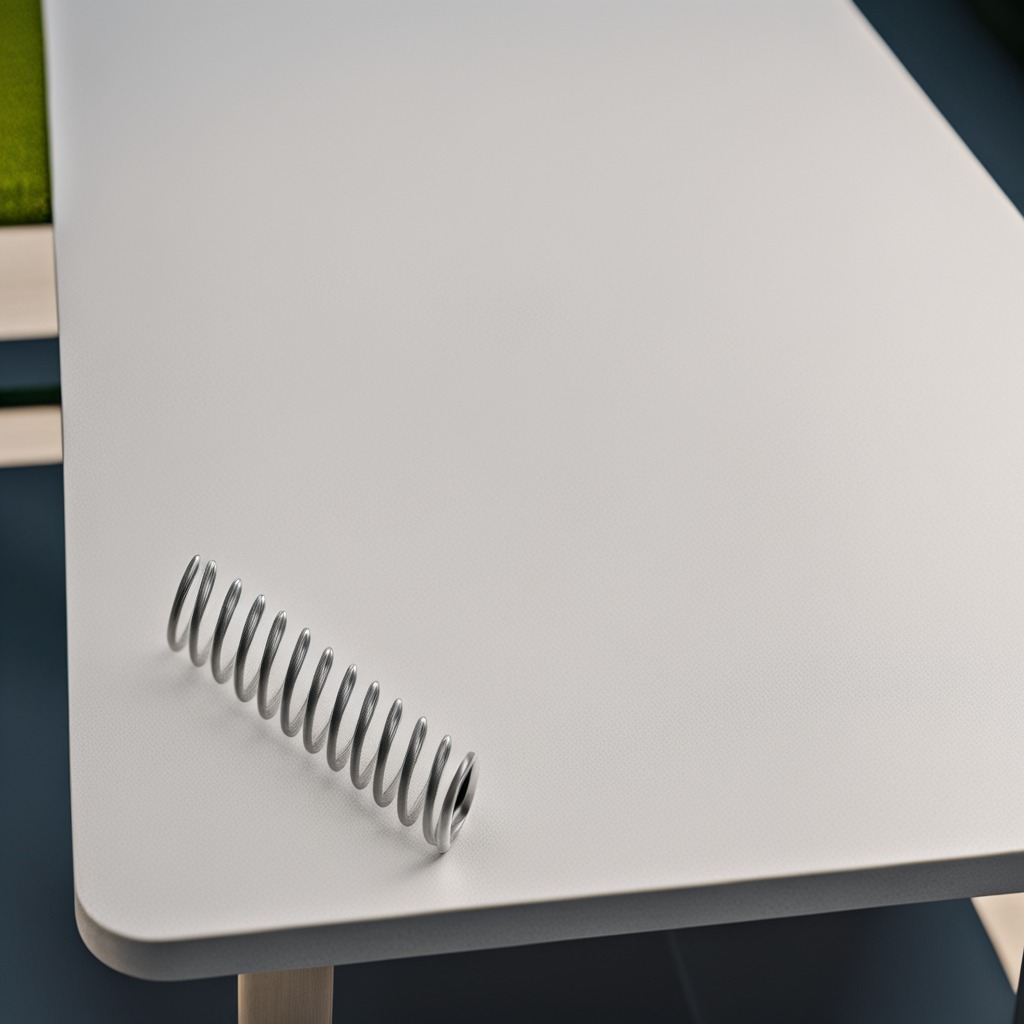
A coiled metal spring is lying on the table.